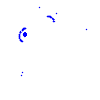
Particle: pion